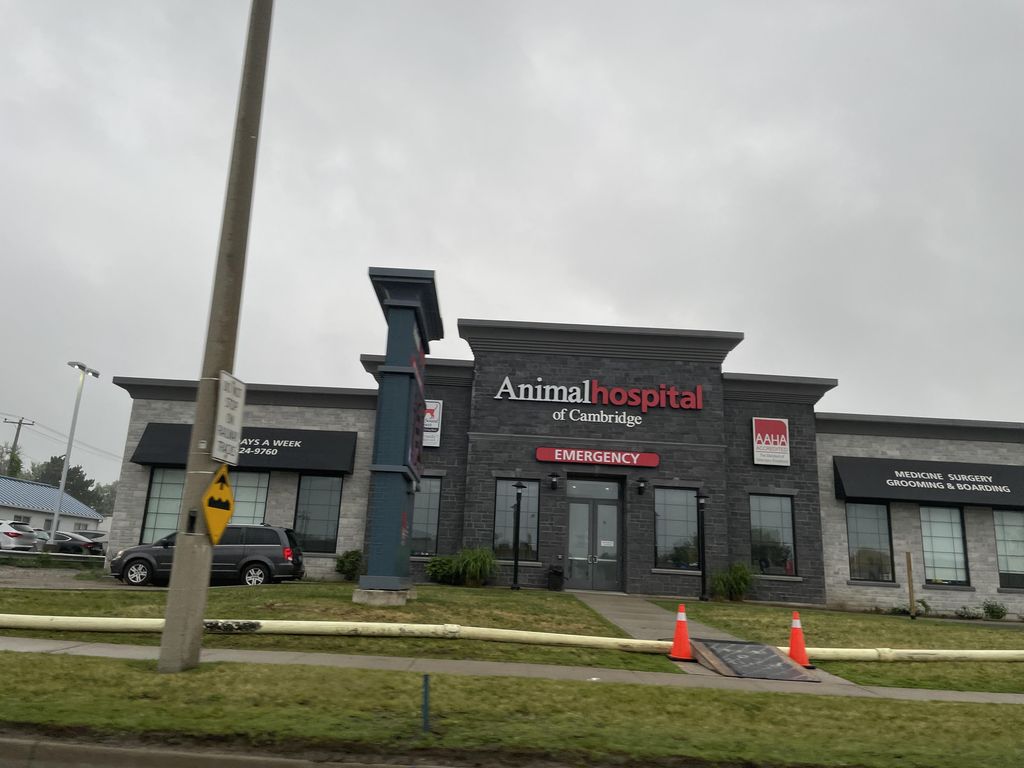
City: kitchener-waterloo